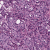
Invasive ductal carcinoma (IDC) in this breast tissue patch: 1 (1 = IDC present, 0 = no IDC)